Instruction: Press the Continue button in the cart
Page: cart
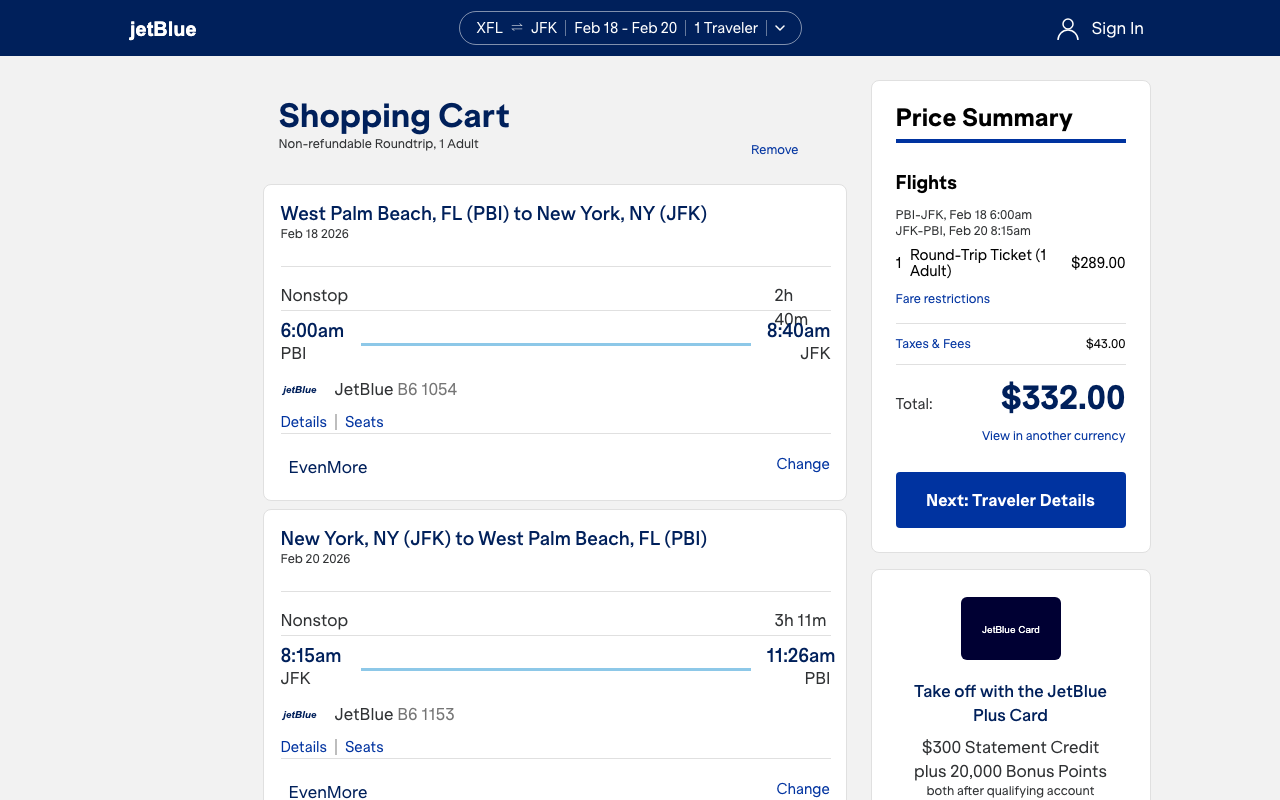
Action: click